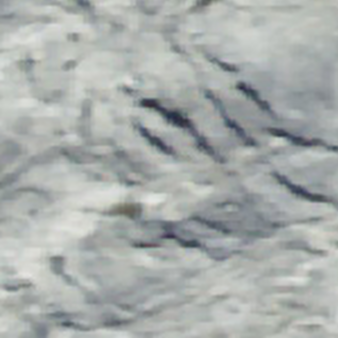
Label: other